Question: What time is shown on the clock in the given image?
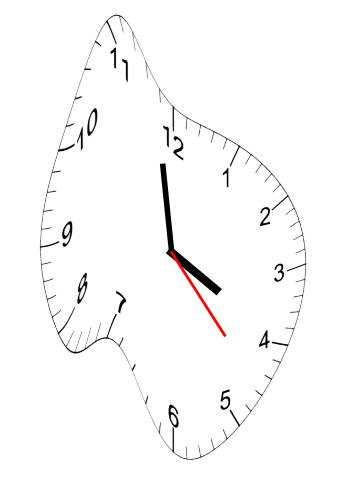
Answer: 03:58:23